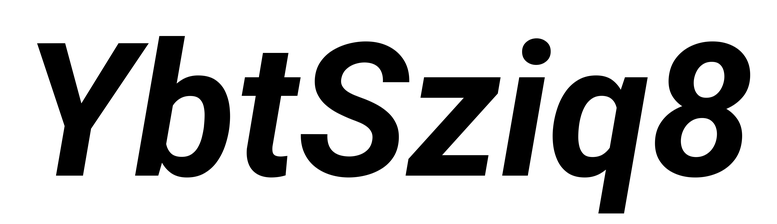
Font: Roboto-Italic_Bold_Italic